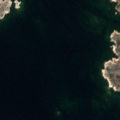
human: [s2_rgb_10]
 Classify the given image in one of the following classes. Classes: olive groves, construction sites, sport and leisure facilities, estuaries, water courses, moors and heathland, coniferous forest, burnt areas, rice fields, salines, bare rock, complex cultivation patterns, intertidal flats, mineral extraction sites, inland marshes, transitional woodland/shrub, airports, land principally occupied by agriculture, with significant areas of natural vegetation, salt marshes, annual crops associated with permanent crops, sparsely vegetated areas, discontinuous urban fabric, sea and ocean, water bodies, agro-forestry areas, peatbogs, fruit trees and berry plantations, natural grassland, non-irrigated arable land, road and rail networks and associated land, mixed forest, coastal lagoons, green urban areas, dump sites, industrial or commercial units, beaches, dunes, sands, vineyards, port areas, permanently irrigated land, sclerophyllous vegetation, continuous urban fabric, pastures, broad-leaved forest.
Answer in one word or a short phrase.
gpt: bare rock, sea and ocean